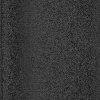
Atmospheric dust classification: dusty